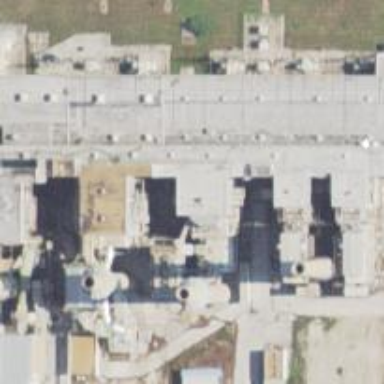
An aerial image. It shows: Steam turbine generator.